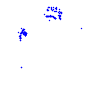
Particle: electron